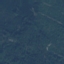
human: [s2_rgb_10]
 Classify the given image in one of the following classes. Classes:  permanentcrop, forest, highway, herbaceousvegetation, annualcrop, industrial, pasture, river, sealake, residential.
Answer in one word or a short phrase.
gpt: Forest